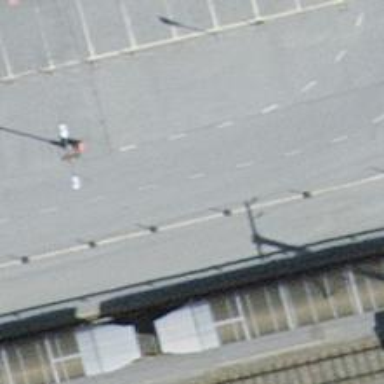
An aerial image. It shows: Bollard barrier.